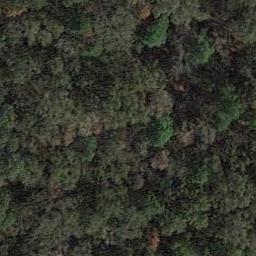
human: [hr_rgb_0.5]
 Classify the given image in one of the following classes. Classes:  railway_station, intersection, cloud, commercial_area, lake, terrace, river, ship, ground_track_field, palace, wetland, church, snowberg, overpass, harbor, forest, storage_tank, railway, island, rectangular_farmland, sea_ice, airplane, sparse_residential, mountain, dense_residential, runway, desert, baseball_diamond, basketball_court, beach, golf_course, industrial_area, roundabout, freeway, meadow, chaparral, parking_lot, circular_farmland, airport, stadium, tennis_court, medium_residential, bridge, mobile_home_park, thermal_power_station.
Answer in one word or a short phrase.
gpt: forest